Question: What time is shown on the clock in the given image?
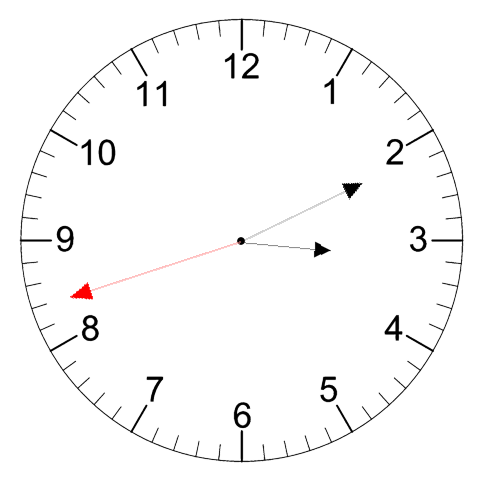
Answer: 03:10:42